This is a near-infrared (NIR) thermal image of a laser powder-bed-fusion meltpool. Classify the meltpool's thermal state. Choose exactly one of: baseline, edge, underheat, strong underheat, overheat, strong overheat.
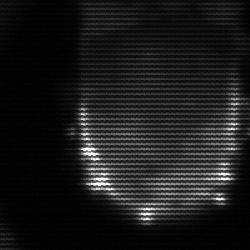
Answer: baseline